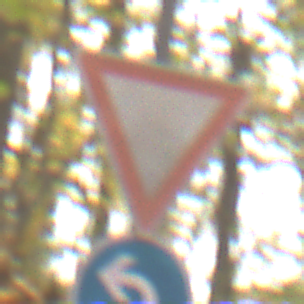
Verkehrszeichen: VorfahrtGewaehren
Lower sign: VorgeschriebeneFahrtrichtungLinks
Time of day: MorningAfternoon
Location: Outdoor (Nature)
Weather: Overcast
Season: Autumn
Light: Natural